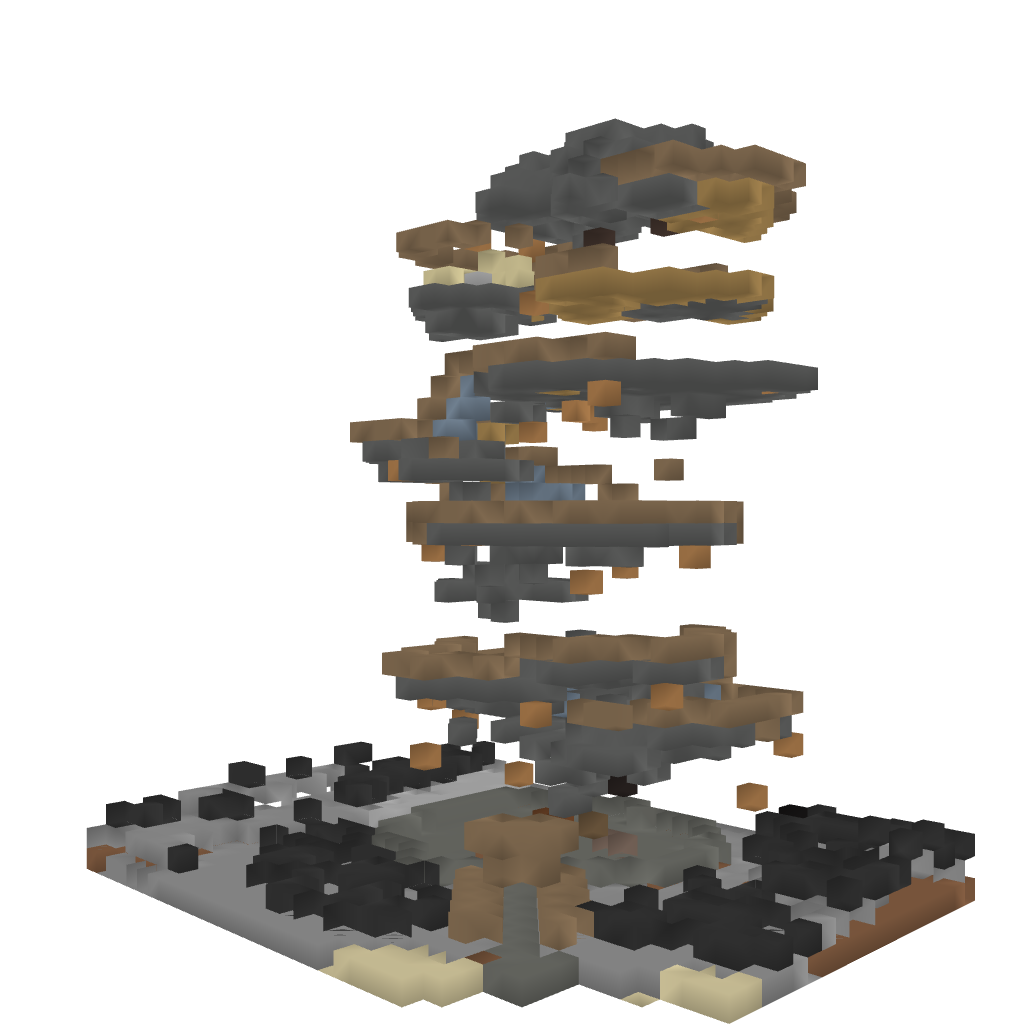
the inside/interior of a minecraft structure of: Jungle Treehouse